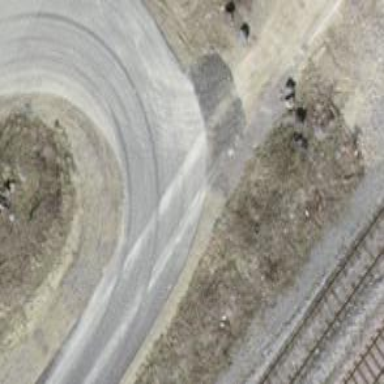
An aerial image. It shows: Asphalt service road with grade2 tracktype.